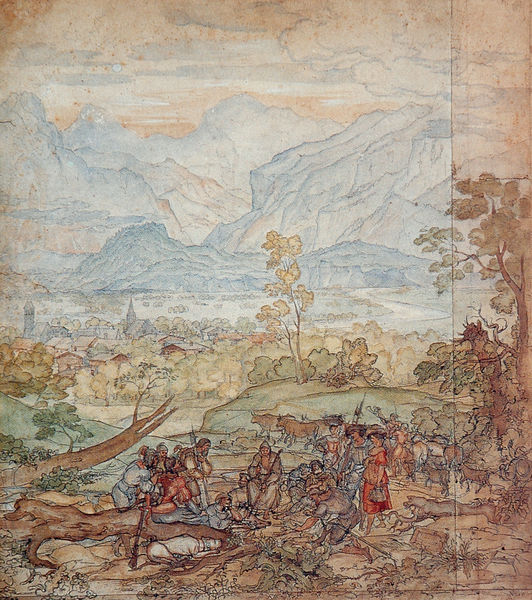
Titel: Aarelandschaft mit Mönch und Jungfrau und dem predigenden Nikolaus von der Flüe
Künstler: Joseph Anton Koch
Standort: Schweinfurt
Institution: Sammlung Georg Schäfer
Schlagwörter: baum, berg, blau, blätter, dunkel, felsen, gemälde, gruppe, himmel, laub, mann, wasser, wolken, aquarell, baumstämme, bäume, fluss, frauen, grün, kirchturm, landschaft, menschen, ocker, see, stadt, äste, braun, bunt, fenster, frau, grau, hell, kleid, männer, orange, zeichnung, dach, gebäude, hund, rot, tier, tiere, wiese, wolke, malerei, falten, ast, bach, baumstamm, erde, feld, häuser, hügel, kühe, stamm, vieh, weite, brücke, busch, kirche, blatt, rosa, tal, wald, turm, japan, ort, berge, gebirge, gipfel, dorf, grafik, herde, kuh, vergilbt, linien, massiv, pause, rast, krieg, lanze, soldaten, ortschaft, stadtrand, tusche, rinder, zwiebelturm, dom, wurzel, alpen, asien, schnitt, wolkig, konturen, tasche, china, wurzeln, gewehr, reise, rinde, lanzen, hellebarden, speer, ochsen, hirte, hirten, knick, baumstumpf, gibel, ochs, albrecht dürer, sitzten, lagerfeuer, verblasst, landsknechte, jkuh, reispapier, verastung, kühr, gesandtschaft